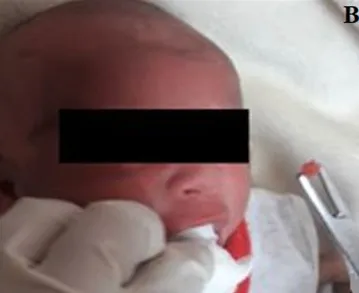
Extraction of natal highly mobile incisor.
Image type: medical_photograph (skin_photograph)